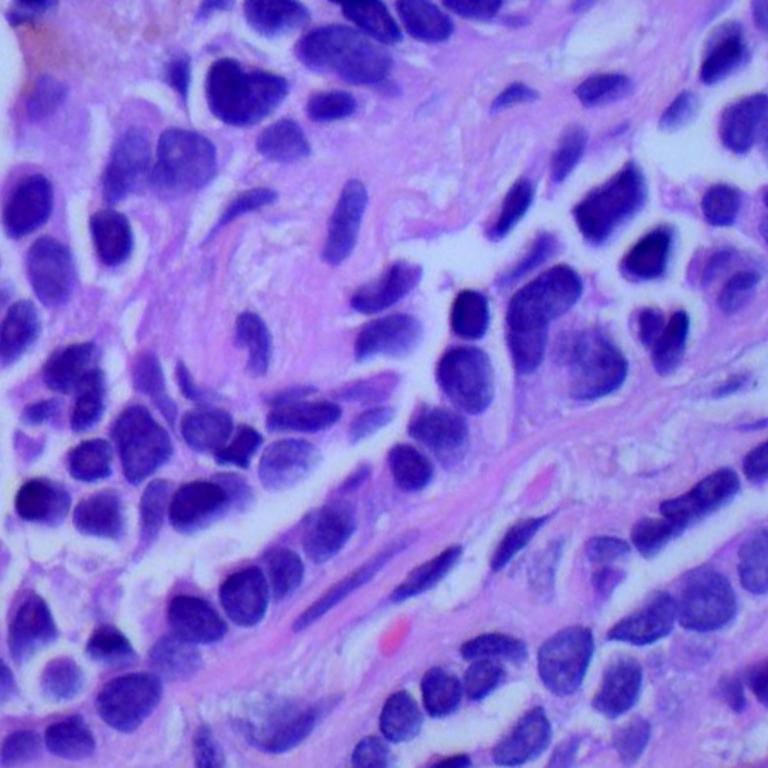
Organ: lung
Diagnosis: adenocarcinomas